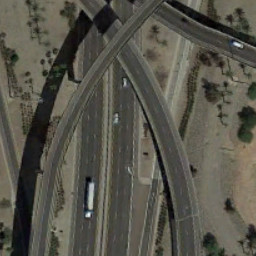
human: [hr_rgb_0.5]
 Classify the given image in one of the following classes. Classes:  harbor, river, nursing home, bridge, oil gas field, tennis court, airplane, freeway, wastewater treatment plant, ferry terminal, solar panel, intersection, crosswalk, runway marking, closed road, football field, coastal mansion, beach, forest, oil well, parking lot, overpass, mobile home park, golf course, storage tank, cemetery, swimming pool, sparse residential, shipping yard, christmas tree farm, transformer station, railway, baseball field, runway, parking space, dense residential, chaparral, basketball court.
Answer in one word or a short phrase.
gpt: overpass